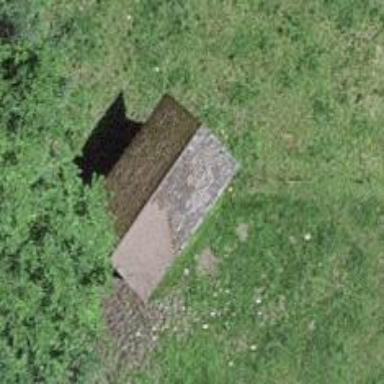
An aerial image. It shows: Cabin.